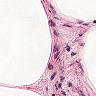
Metastatic tissue present: no